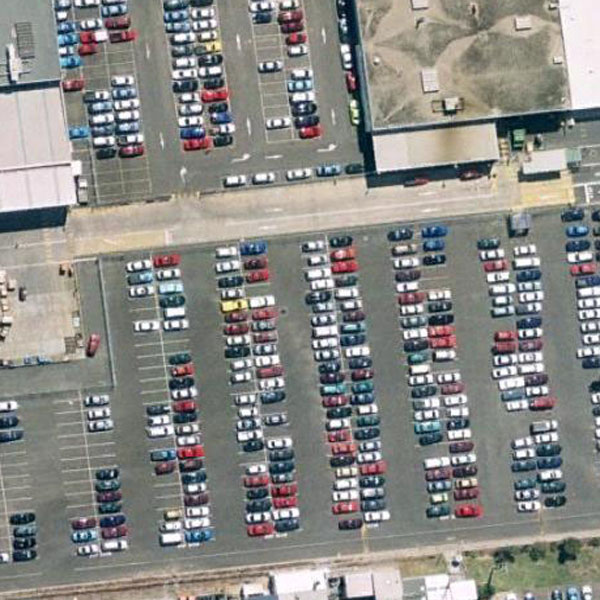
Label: Parking